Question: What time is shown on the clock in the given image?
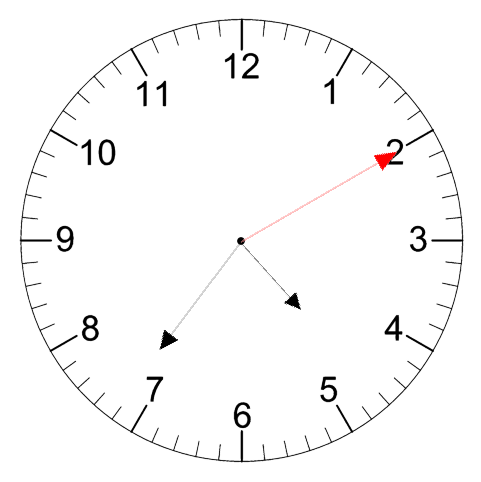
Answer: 04:36:10